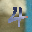
Label: 4